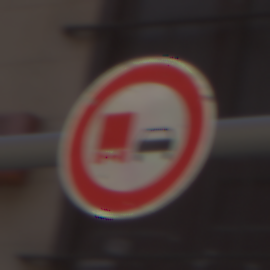
Verkehrszeichen: UeberholverbotKraftfahrzeuge
Umgebung: Outdoor, Urban
Tageszeit: MorningAfternoon
Wetter: PartlyCloudy
Licht: Natural
Jahreszeit: NotSpecified
Kontrast: MediumContrast